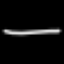
Label: line